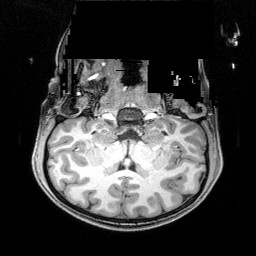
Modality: T1w
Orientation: sagittal
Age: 19
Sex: female
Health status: healthy